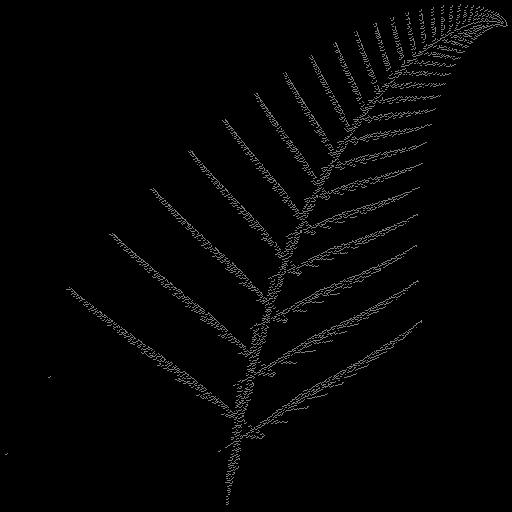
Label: deerfern